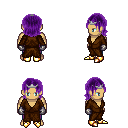
a pixel art fantasy rpg character, male body template, human, tanned skin, brown robe, magenta pants, purple long bangs hairstyle, silver tiara, metal gloves, gold boots, four views (front, back, left, right), 2x2 character sprite sheet, small pixel art, hard edges, no anti-aliasing